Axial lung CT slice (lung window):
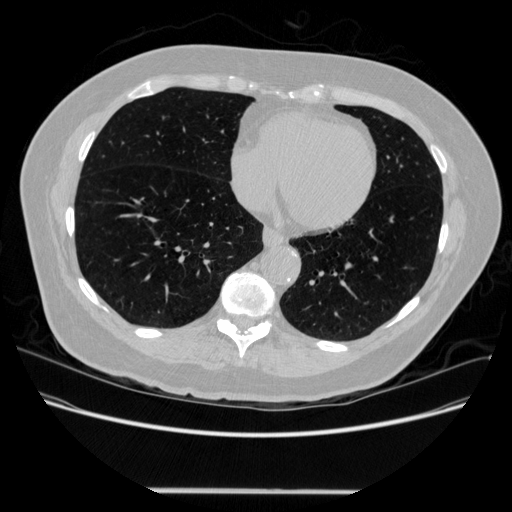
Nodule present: no